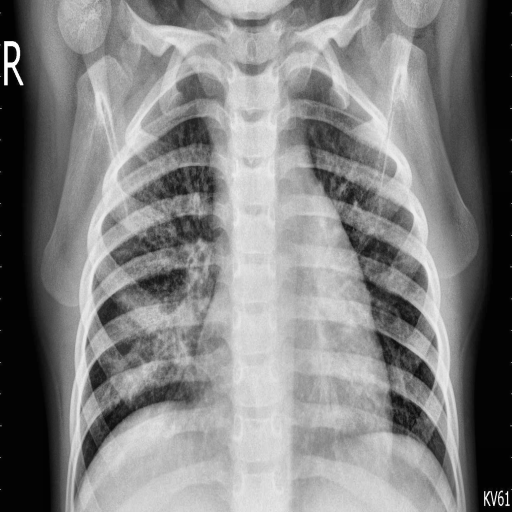
Finding: PNEUMONIA